Question: I'm trying to extract the color from a separate class to my view but when I call it like this the color just shows Black. How can this be?
'''
struct Small: View {
var styling: ViewStyling?
var body: some View {
VStack {
Image(systemName: "circle.fill")
.resizable()
.frame(width: 10, height:10)
.foregroundColor(styling?.orangeDot) <--- Color should be Orange
.padding(.trailing, -4)
}
}
}
'''
Color class looks like this.
'''
class ViewStyling {
var orangeDot:Color = Color(#colorLiteral(red: <PHONE>, green: <PHONE>, blue: 0.262745098, alpha: 1))
}
'''
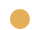
Answer: You have not created ViewStyling object so, it return nil.
First, Create ViewStyling object.
'''
struct Small: View {
var styling: ViewStyling = ViewStyling() //<-Here
var body: some View {
VStack {
Image(systemName: "circle.fill")
.resizable()
.frame(width: 10, height:10)
.foregroundColor(styling.orangeDot)// <--- Color should be Orange
.padding(.trailing, -4)
}
}
}
'''